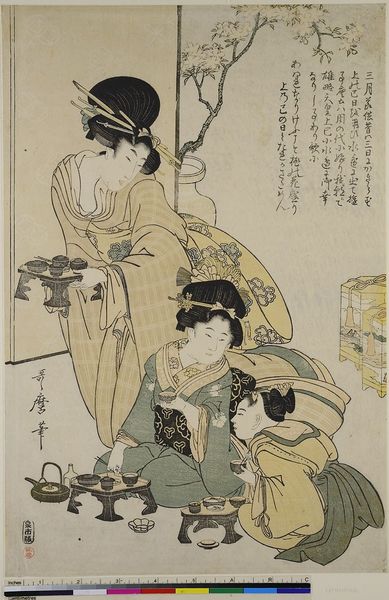
Titel: Hinamatsuri, Blatt 2 aus der Serie: Die fünf Feste
Künstler: Kitagawa Utamaro
Standort: Hamburg
Institution: Museum für Kunst und Gewerbe Hamburg
Schlagwörter: weiß, frauen, gelb, grün, frau, zeichnung, fest, hochformat, feier, trinken, kleidung, tablett, signatur, haare, kind, mutter, kinder, kanne, krug, vase, topf, holzschnitt, schrift, paravent, tee, hochsteckfrisur, chinesin, becher, tusche, asien, geisha, druck, druckgraphik, druckgrafik, stempel, chinesisch, china, tassen, zeit, kannen, farbholzschnitt, wandschirm, kimono, blütenzweig, bodenvase, teezeremonie, innendekoration, edo, scgrift, reproduktionen, kirschzweig, tasse3, druckerzeugnisse, gefäß, behälter, mädchen, festlichkeiten, jemandem zu essen geben, hinamatsuri, mädchenfest